Interaction volume radius: 5 \u00c5
Interaction volume height: 10 \u00c5
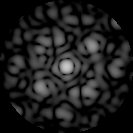
Disorder parameter: 0.5194